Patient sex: M
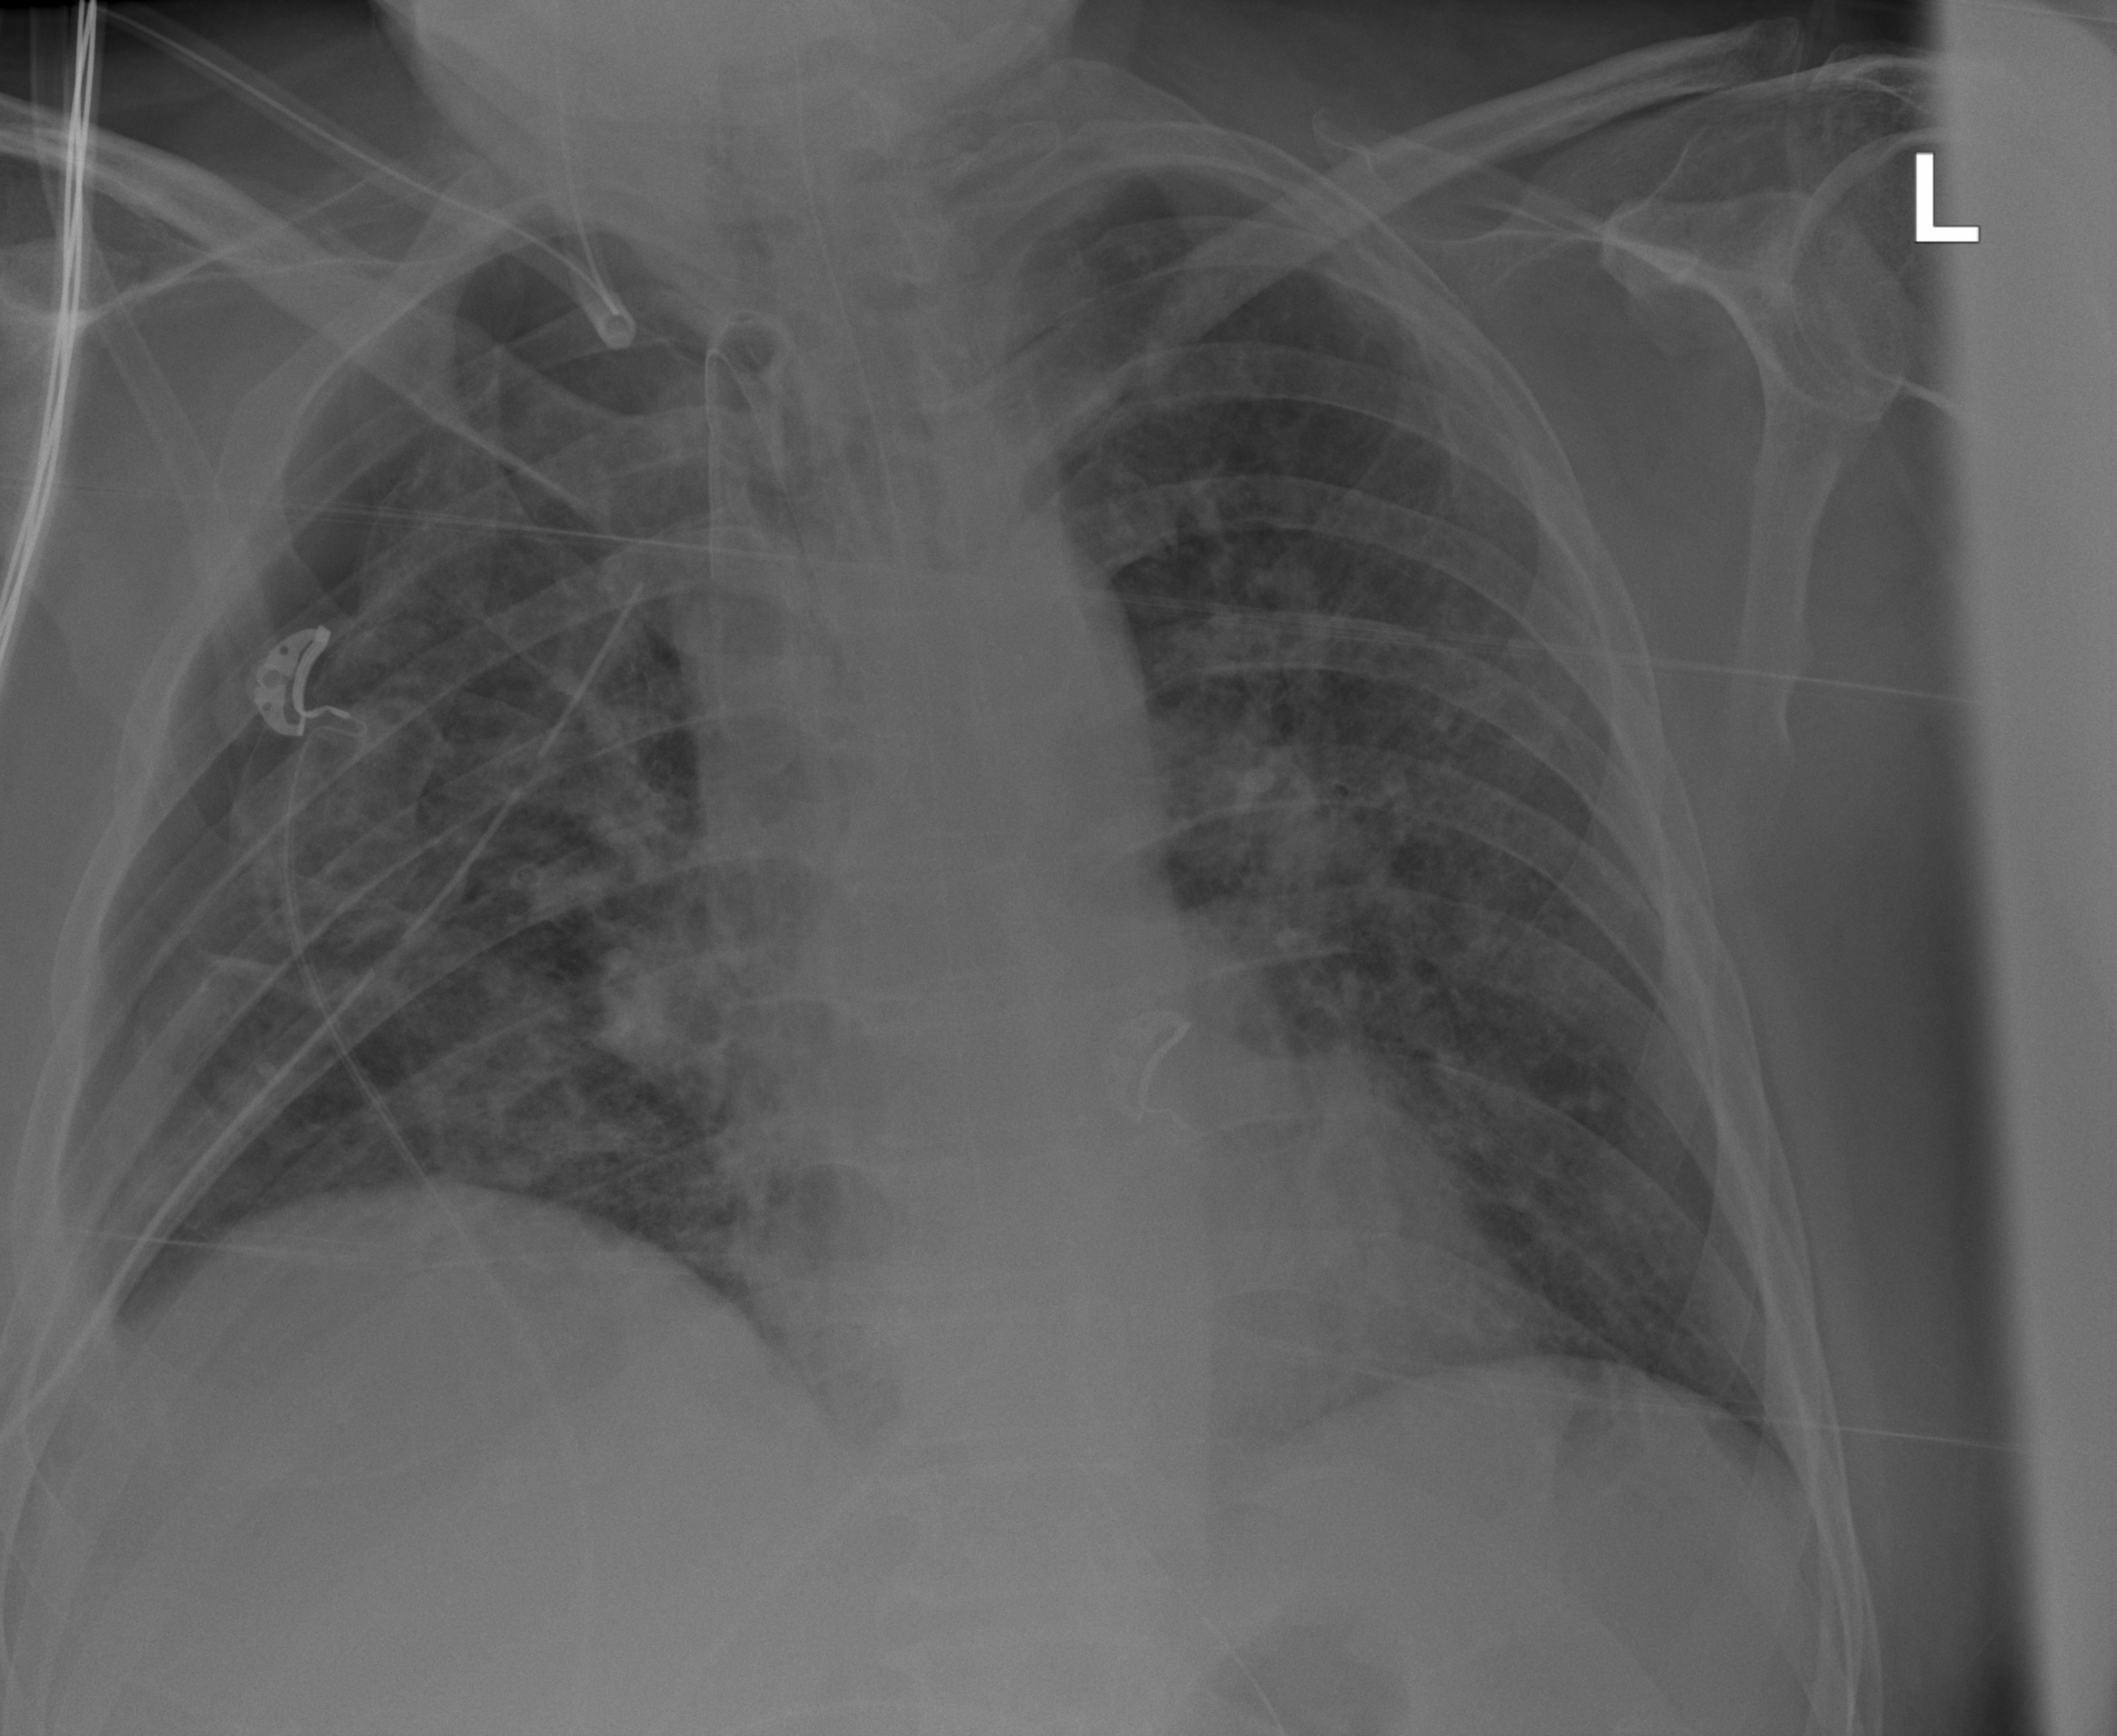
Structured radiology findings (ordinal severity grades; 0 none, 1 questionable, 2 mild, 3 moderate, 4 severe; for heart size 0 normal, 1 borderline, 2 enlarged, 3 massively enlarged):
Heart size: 0
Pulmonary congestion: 0
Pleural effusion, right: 0
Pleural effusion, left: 0
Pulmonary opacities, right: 2
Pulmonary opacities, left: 2
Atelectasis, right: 0
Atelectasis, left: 0